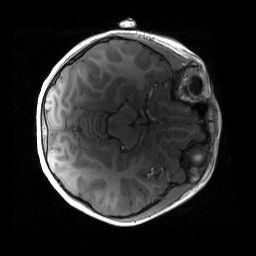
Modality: T1w
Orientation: axial
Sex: female
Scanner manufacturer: siemens
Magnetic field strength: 3 T
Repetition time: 1.9 s
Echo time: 0.00243 s